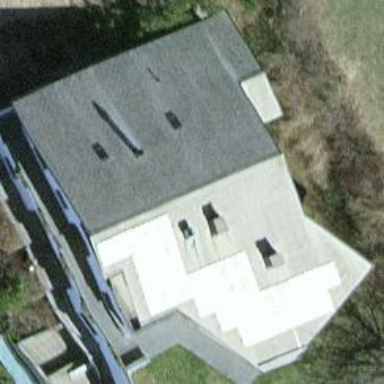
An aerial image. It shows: Detached building.